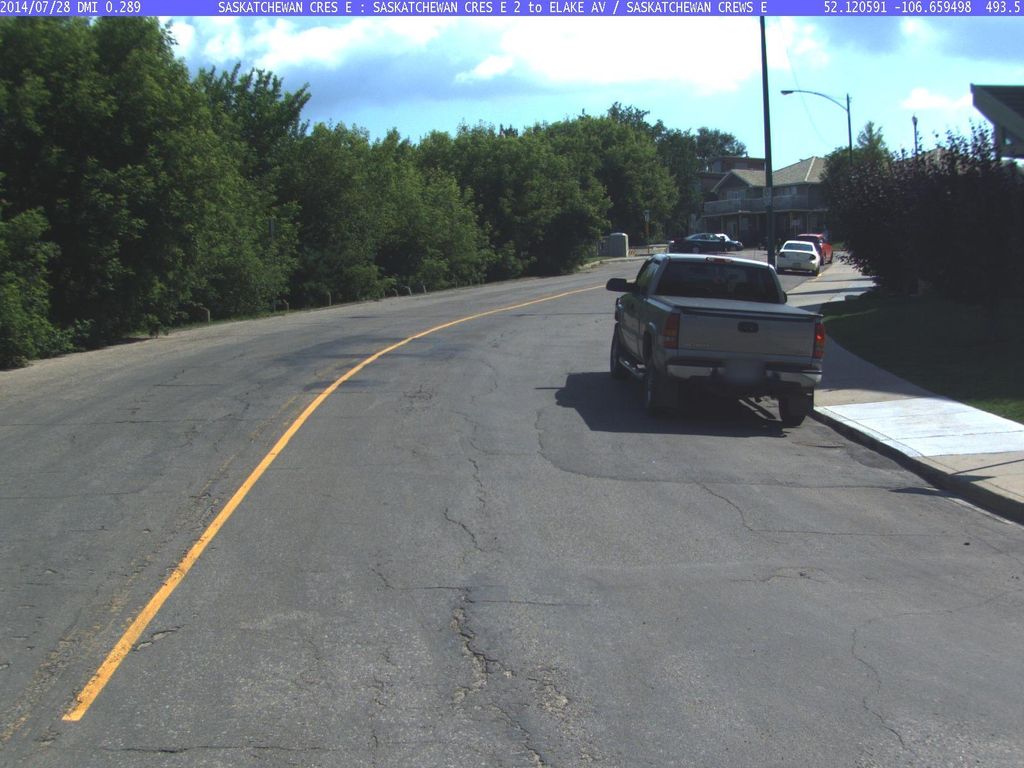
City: saskatoon